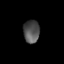
Tissue: lung
Cell type: Myeloid cells
Senescence score: 0.1721
Nuclear area (px): 361
Mean DAPI intensity: 79.972